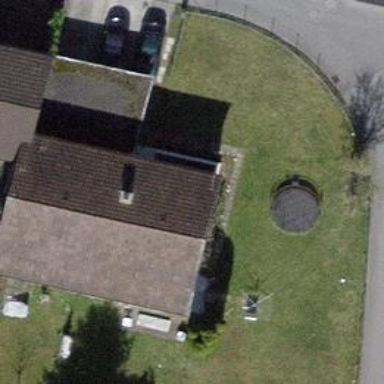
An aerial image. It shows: Simple house.